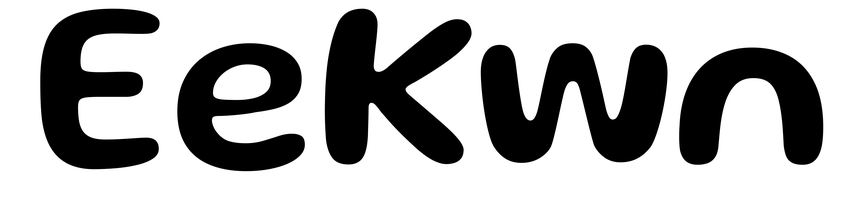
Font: Gluten_Medium